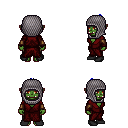
a pixel art fantasy rpg character, female body template, orc, green skin, red robe, gold greaves, blue short mohawk hairstyle, chain hood, cloth bracers, black shoes, four views (front, back, left, right), 2x2 character sprite sheet, small pixel art, hard edges, no anti-aliasing